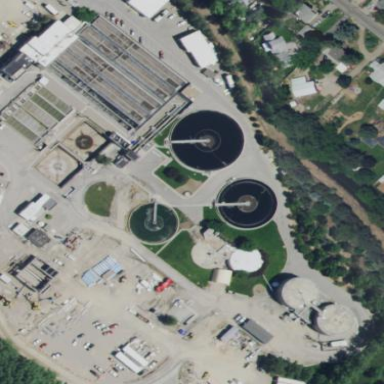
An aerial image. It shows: View of wastewater plant.